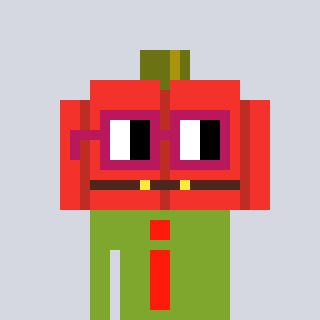
a pixel art character with square dark red glasses, a pumpkin-shaped head and a slimegreen-colored body on a cool background